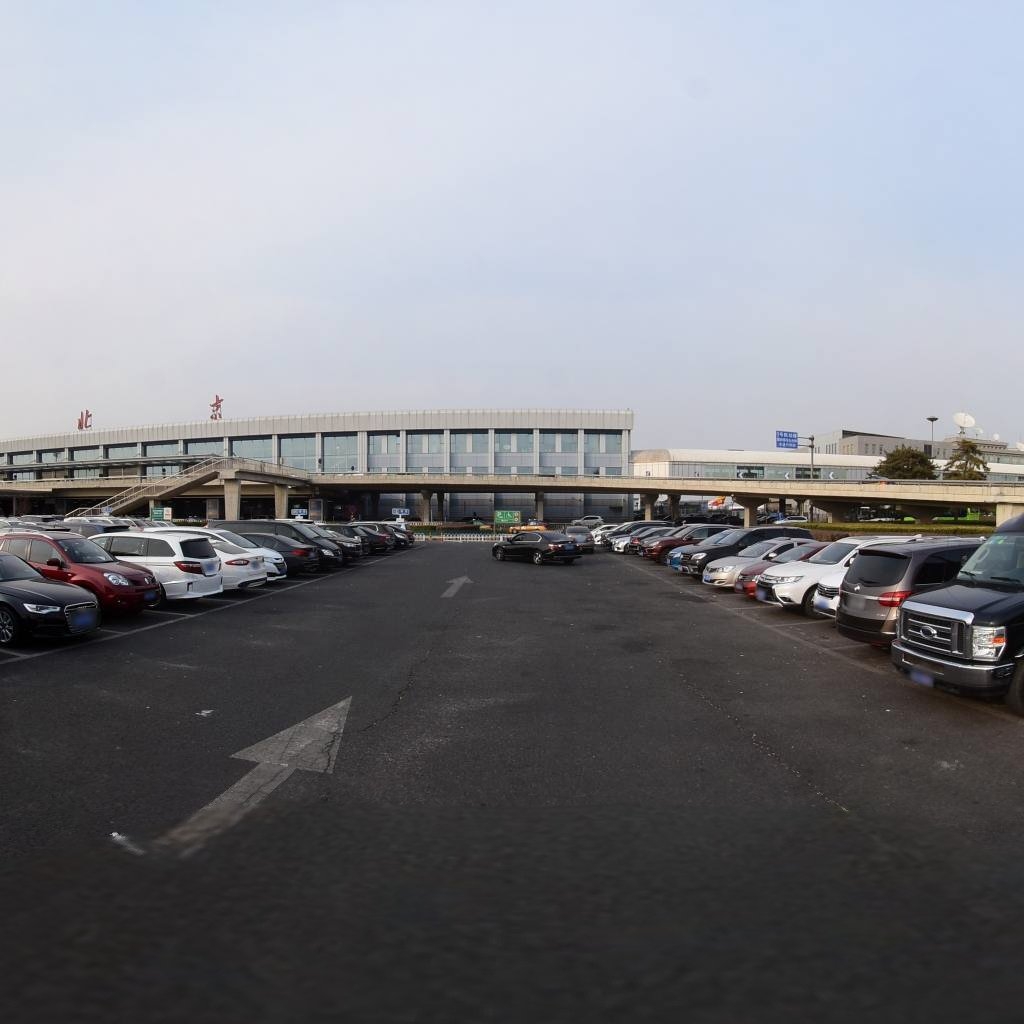
Region: Chaoyang
Road damage annotations: longitudinal crack, longitudinal crack